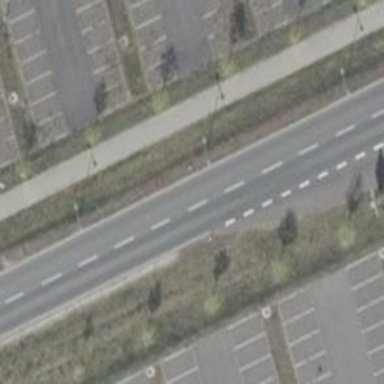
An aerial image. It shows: Tertiary road with asphalt surface.